Interaction volume radius: 10 \u00c5
Interaction volume height: 45 \u00c5
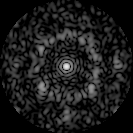
Disorder parameter: 0.6555